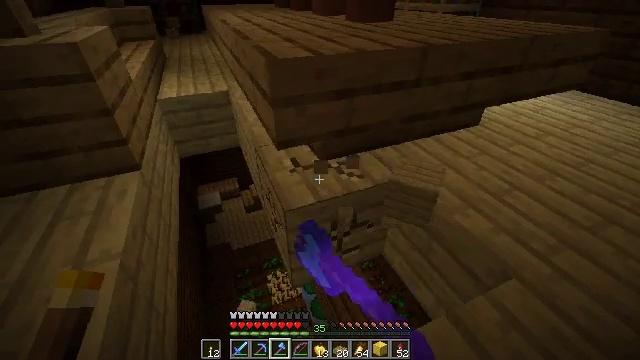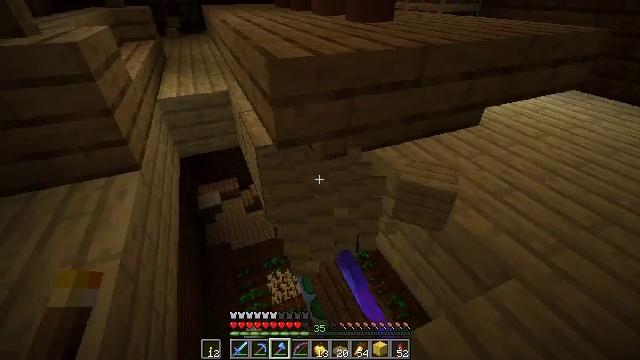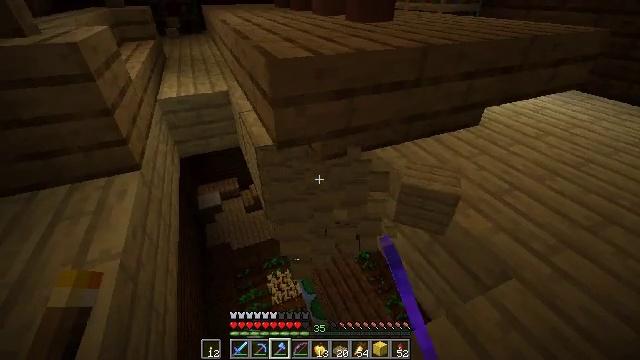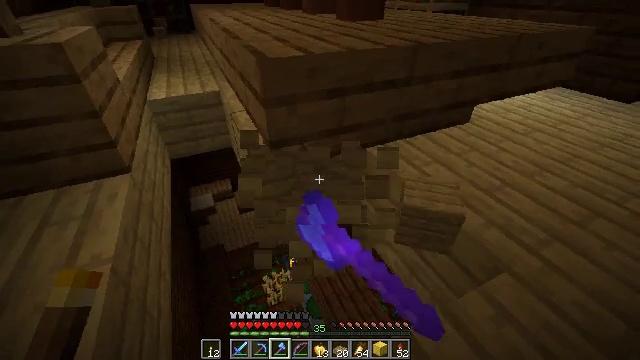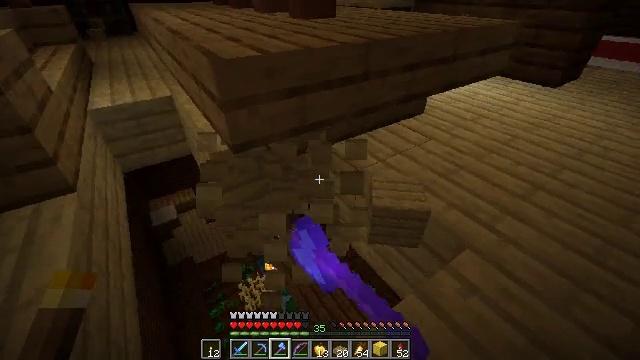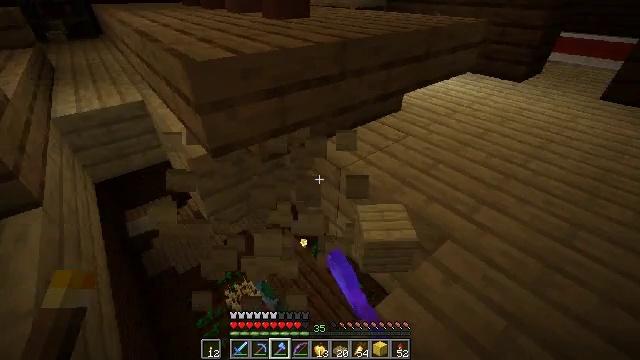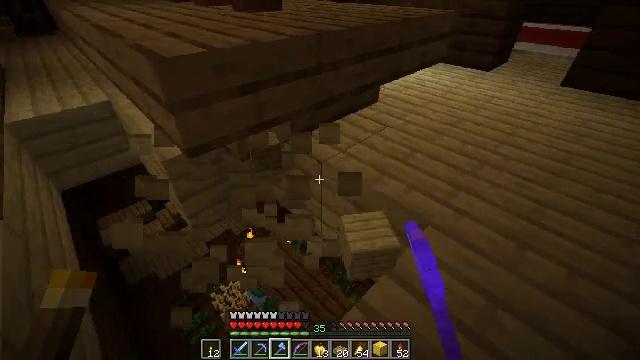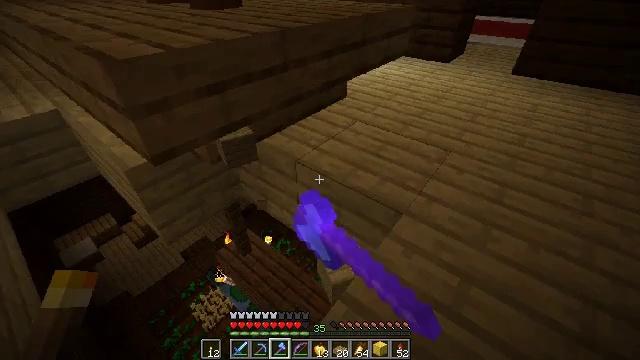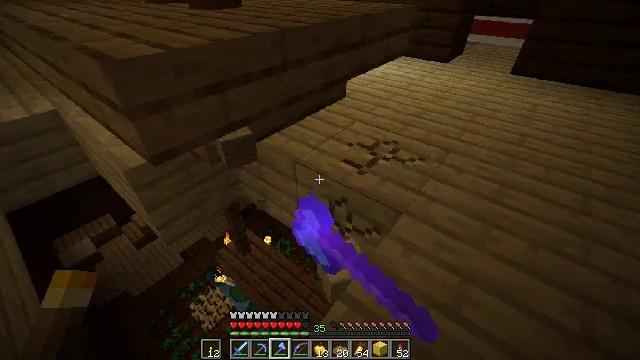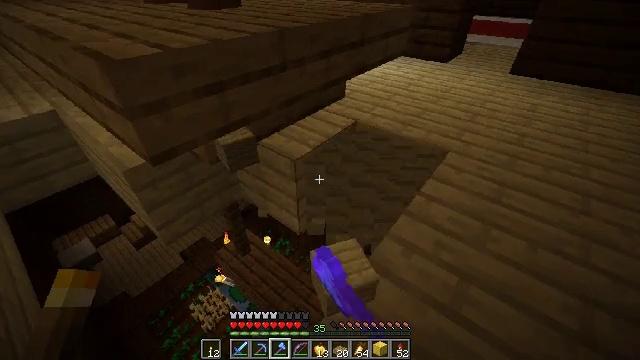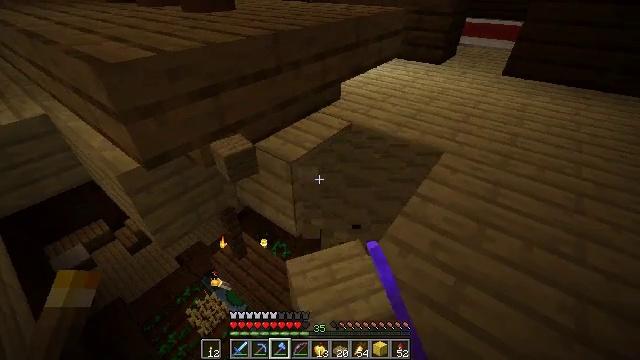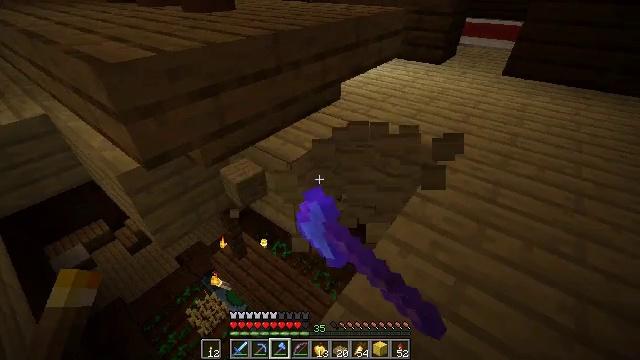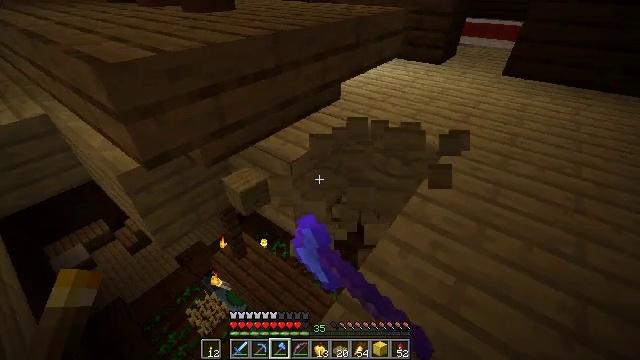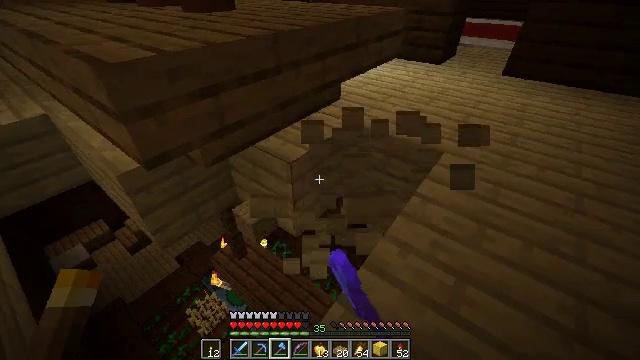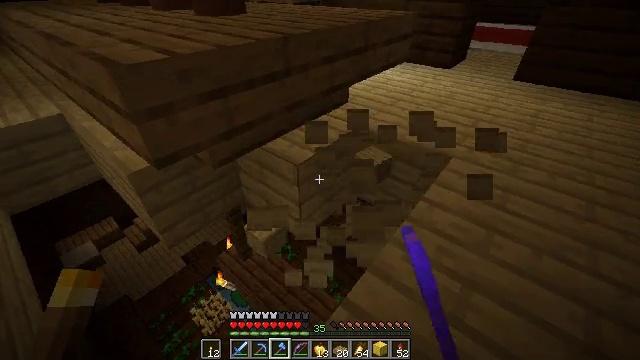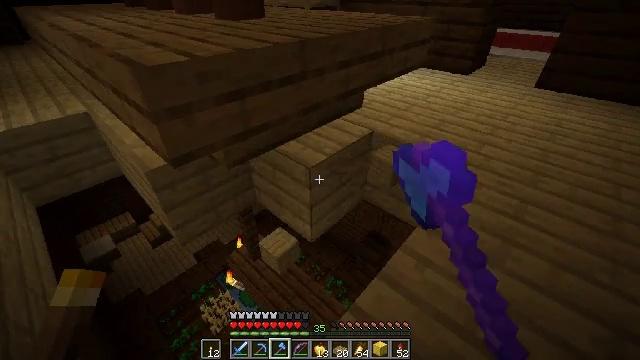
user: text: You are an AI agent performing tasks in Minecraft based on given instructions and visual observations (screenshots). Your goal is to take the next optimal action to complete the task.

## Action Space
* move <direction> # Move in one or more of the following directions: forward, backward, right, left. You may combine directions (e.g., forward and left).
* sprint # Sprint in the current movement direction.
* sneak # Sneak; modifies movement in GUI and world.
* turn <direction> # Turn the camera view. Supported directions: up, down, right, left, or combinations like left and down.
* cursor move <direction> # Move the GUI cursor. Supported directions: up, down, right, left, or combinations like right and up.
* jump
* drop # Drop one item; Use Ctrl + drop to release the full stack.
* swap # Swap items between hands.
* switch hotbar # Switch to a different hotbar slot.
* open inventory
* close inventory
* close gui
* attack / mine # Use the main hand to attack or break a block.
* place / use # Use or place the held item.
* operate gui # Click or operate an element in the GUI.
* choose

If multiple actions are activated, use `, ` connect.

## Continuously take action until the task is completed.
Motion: motion action
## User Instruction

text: Mine the birch planks.
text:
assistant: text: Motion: sneak, attack / mine
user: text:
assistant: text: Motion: sneak, attack / mine
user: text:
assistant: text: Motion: sneak, turn right, attack / mine
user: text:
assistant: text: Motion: sneak, turn right, attack / mine
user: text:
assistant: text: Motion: sneak, turn right, attack / mine
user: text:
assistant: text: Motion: sneak, turn right and down, attack / mine
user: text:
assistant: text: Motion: sneak, turn right, attack / mine
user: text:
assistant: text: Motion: sneak, attack / mine
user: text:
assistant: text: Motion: sneak, attack / mine
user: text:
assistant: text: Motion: sneak, turn right, attack / mine
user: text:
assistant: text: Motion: sneak, attack / mine
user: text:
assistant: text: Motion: sneak, attack / mine
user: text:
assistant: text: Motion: sneak, attack / mine
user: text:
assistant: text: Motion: sneak, turn left, attack / mine
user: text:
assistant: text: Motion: sneak, turn left, attack / mine
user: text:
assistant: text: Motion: sneak, turn left, attack / mine
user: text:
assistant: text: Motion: sneak, attack / mine
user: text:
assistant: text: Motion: sneak, attack / mine
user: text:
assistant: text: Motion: sneak, attack / mine
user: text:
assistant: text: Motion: sneak, attack / mine
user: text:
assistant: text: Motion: sneak, attack / mine
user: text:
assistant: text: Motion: sneak, attack / mine
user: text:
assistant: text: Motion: sneak, attack / mine
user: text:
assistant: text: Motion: move forward, sneak, attack / mine
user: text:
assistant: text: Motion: move forward, sneak, attack / mine
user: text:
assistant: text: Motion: move forward, sneak, attack / mine
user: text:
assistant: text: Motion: move forward, sneak, turn down, attack / mine
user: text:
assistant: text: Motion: sneak, turn left and down, attack / mine
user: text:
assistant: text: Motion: sneak, turn left and down, attack / mine
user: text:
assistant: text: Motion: sneak, attack / mine